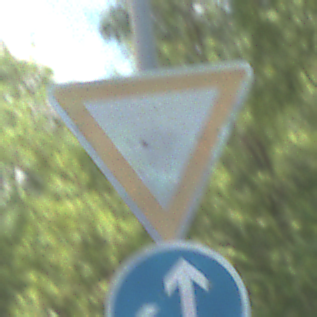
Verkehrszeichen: VorfahrtGewaehren
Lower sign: VorgeschriebeneFahrtrichtungGeradeausOderLinks
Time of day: MorningAfternoon
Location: Outdoor (Urban)
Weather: PartlyCloudy
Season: NotSpecified
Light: Natural